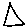
Label: triangle